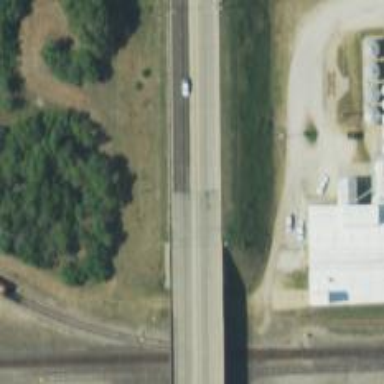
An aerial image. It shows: Primary highway bridge designed as expressway.